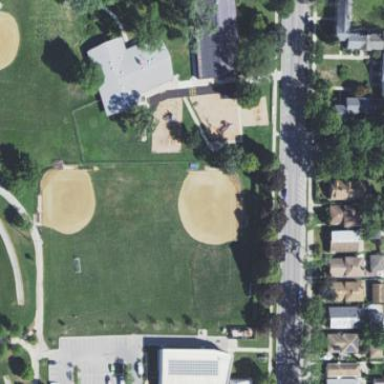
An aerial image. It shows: Baseball pitch for leisure land activities.